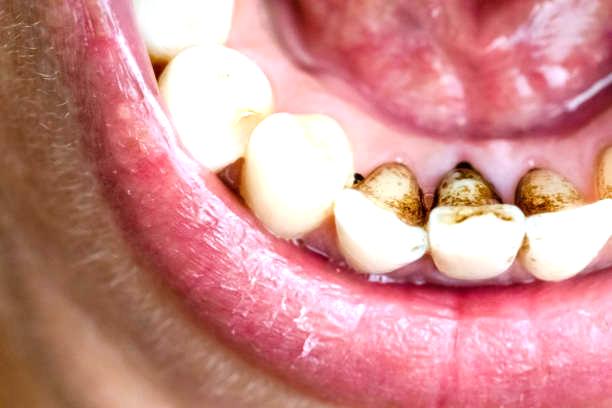
Condition: Calculus